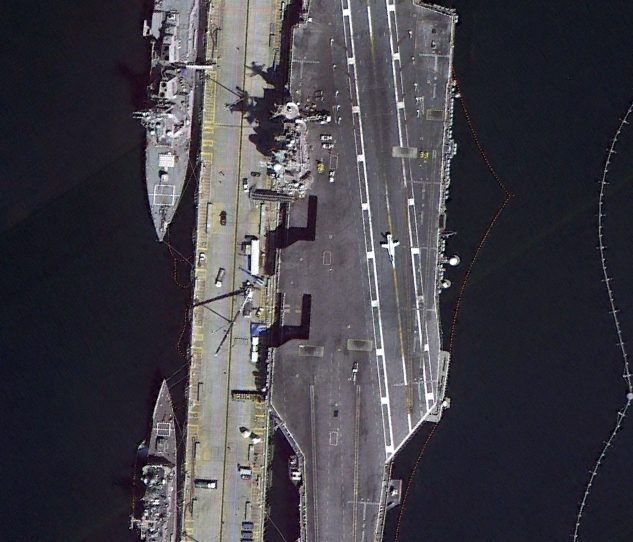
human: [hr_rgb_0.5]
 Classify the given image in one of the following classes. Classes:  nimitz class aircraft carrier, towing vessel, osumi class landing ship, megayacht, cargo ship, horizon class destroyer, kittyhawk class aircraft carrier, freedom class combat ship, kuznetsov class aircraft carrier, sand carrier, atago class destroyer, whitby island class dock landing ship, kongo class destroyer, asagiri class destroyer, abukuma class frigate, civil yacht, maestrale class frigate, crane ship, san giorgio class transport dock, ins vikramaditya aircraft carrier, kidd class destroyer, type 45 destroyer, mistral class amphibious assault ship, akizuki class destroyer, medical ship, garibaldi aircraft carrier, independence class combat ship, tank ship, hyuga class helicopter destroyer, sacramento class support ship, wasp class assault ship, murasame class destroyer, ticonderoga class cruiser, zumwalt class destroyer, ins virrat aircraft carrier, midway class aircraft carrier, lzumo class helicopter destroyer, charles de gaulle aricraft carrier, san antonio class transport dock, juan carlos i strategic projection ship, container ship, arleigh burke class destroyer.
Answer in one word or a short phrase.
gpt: Nimitz class aircraft carrier